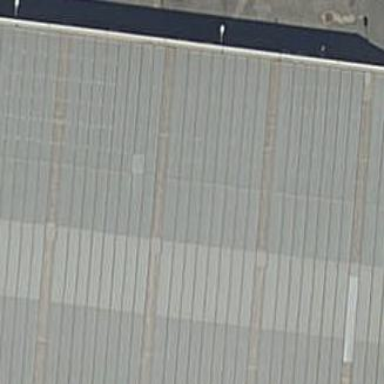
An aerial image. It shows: Industrial building.